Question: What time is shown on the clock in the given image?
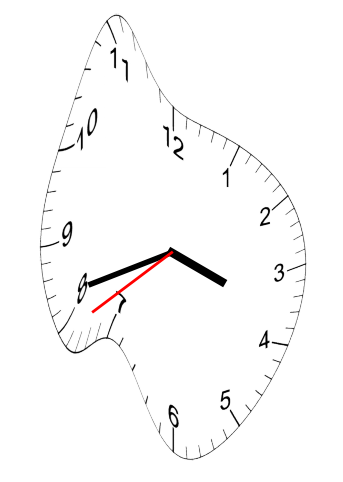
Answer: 03:41:39